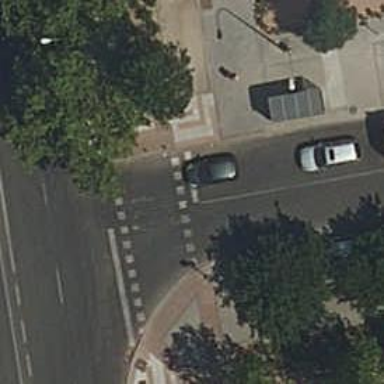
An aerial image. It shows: Footway crossing equipped with traffic signals.